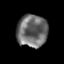
Tissue: prostate
Cell type: T cells
Senescence score: 0.3431
Nuclear area (px): 974
Mean DAPI intensity: 108.43